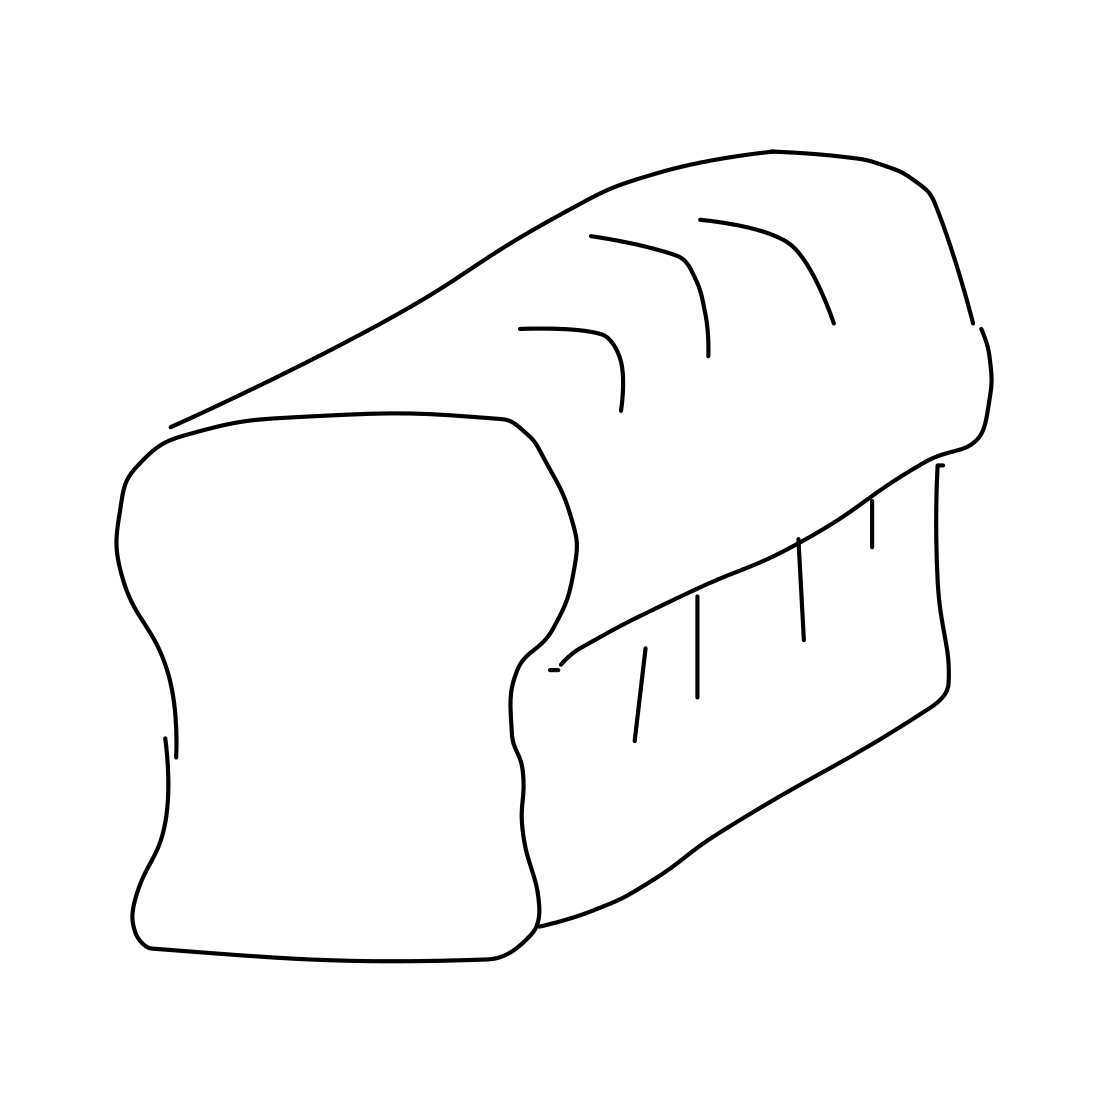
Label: bread